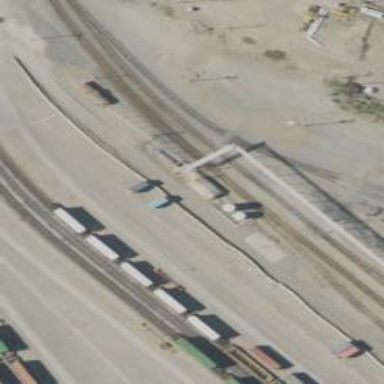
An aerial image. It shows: Railway level crossing.